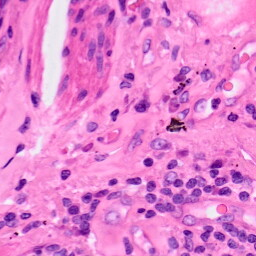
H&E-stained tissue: Lung